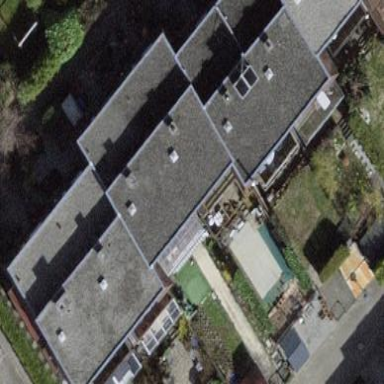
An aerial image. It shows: Terrace building.